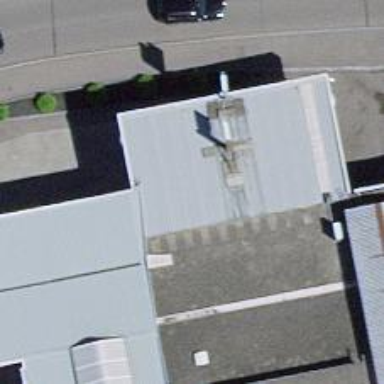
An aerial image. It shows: Fuel station.